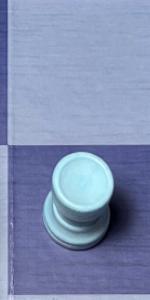
Label: Rook_White